Aerial crown-view tile of a tropical tree (Barro Colorado Island, Panama), acquired 20250317:
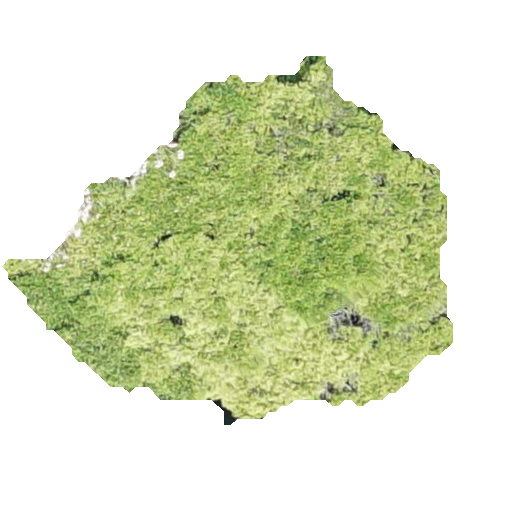
Species: Ocotea oblonga
GBIF accepted scientific name: Ocotea oblonga
Crown area: 154.703 m²